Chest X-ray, PA view. Patient: 37 years old, sex F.
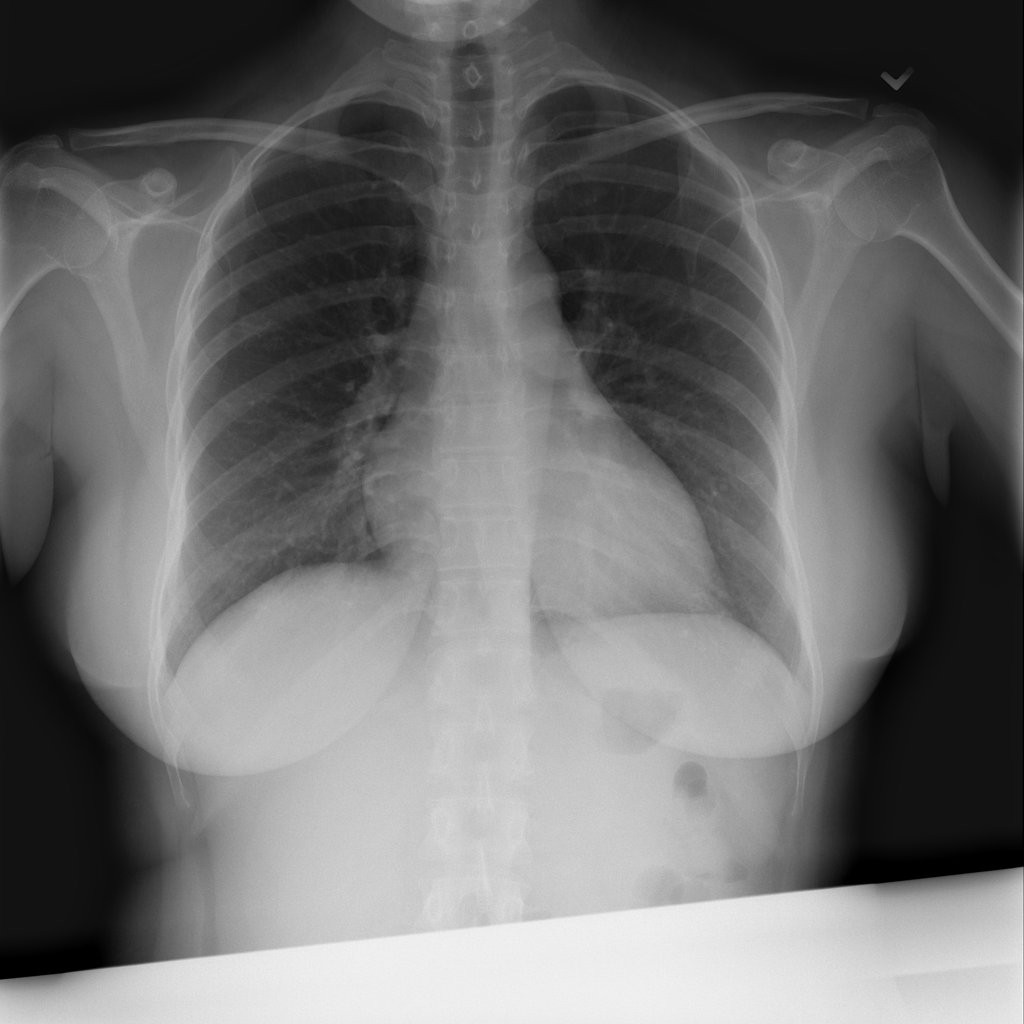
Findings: No Finding